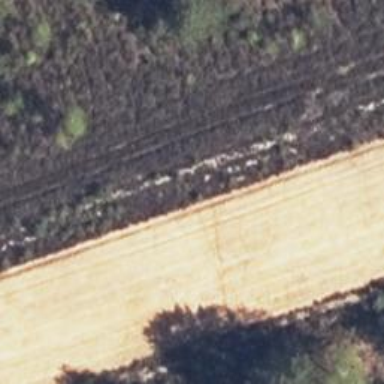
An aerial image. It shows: Sandy track road.